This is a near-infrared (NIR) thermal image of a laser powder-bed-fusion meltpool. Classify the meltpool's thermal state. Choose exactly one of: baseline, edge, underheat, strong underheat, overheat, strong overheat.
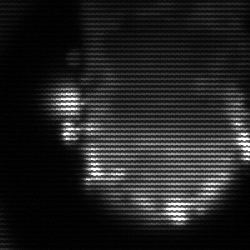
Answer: baseline